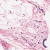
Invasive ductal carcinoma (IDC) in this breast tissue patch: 0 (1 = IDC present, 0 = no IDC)